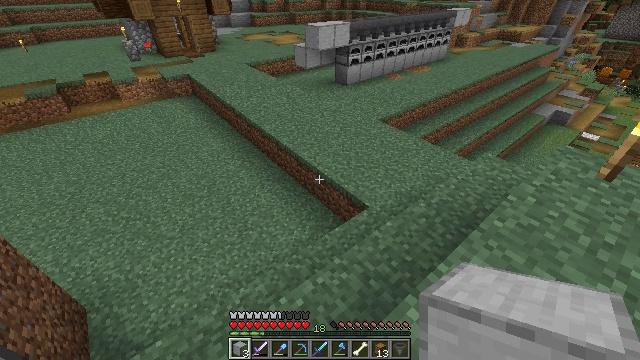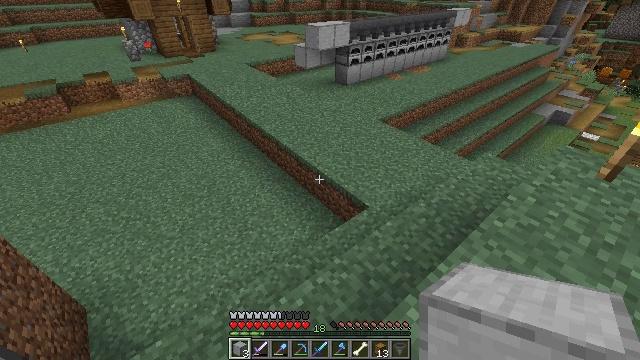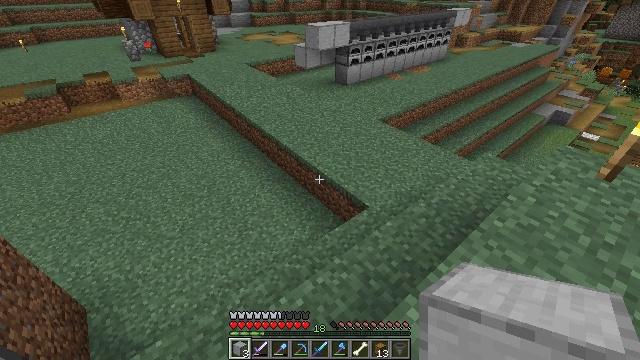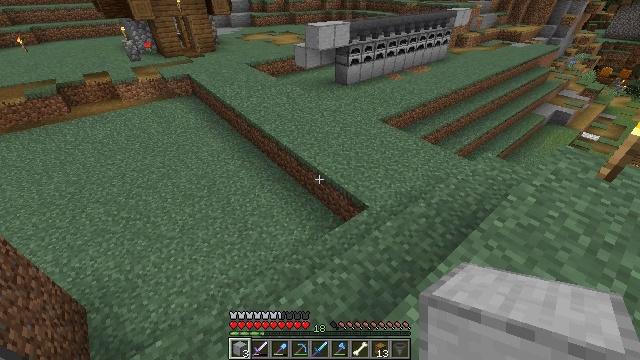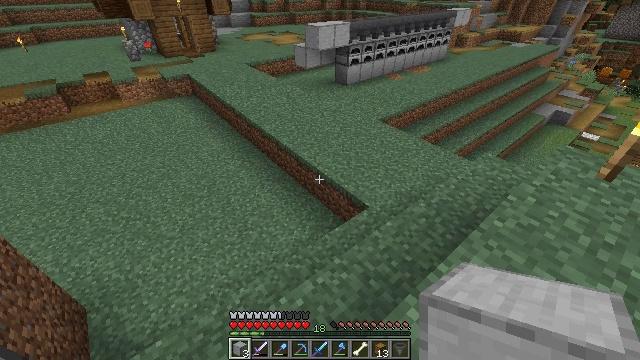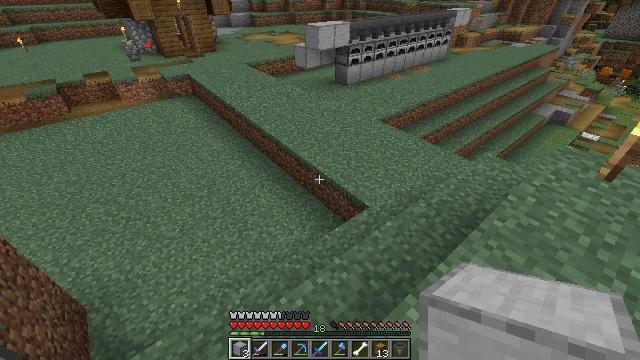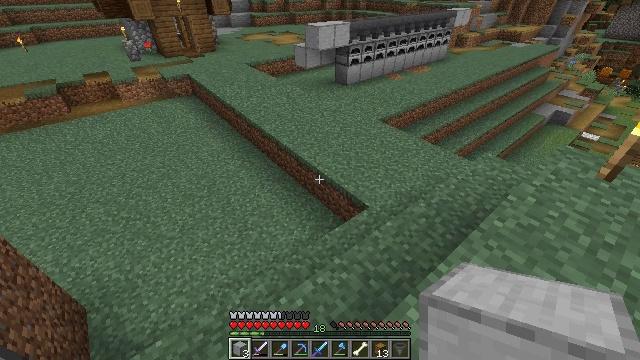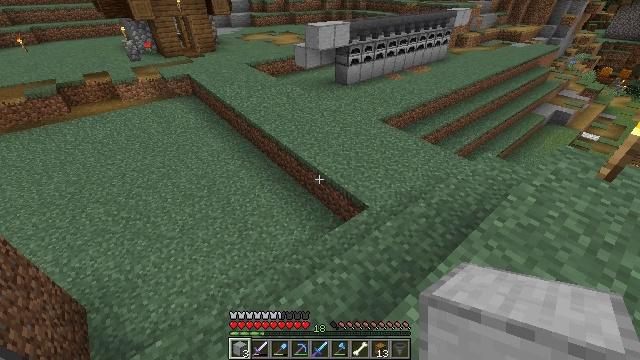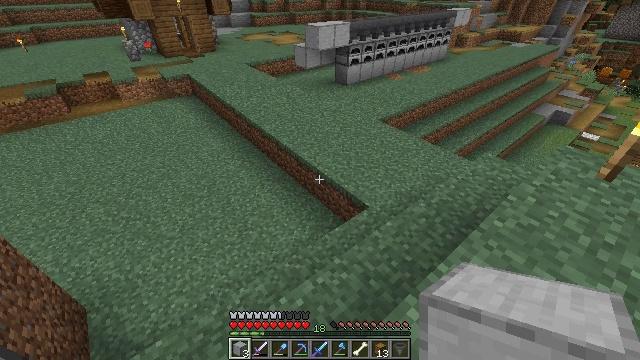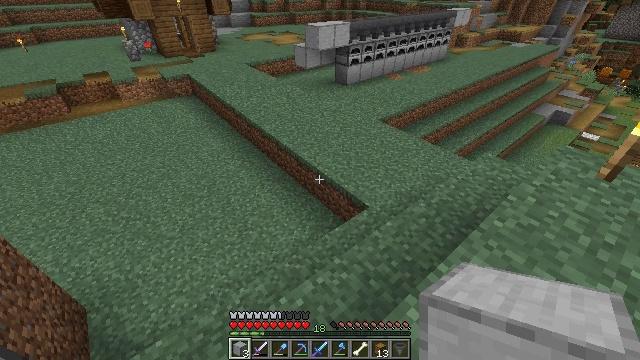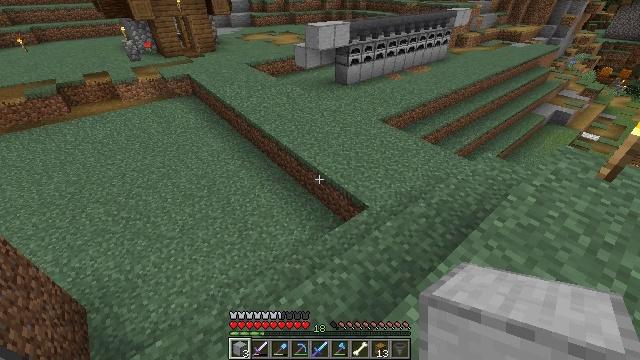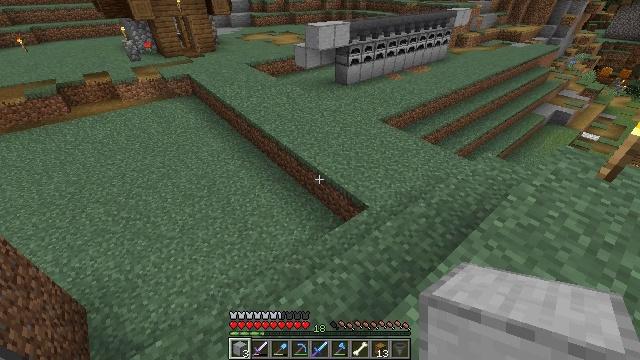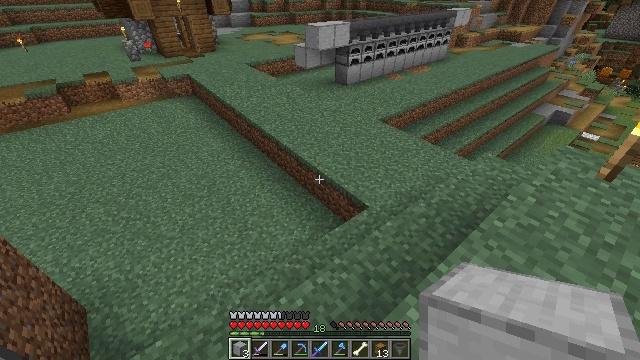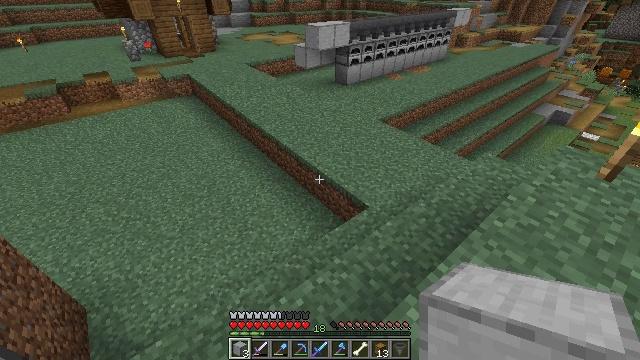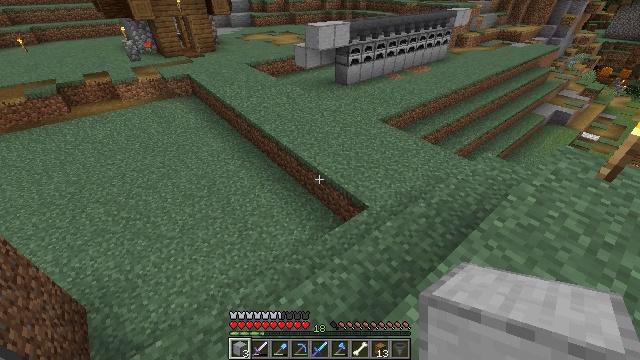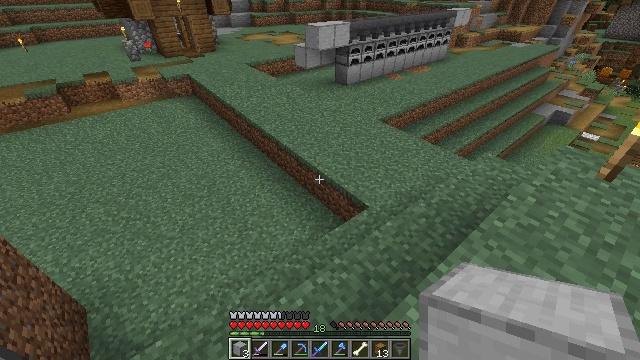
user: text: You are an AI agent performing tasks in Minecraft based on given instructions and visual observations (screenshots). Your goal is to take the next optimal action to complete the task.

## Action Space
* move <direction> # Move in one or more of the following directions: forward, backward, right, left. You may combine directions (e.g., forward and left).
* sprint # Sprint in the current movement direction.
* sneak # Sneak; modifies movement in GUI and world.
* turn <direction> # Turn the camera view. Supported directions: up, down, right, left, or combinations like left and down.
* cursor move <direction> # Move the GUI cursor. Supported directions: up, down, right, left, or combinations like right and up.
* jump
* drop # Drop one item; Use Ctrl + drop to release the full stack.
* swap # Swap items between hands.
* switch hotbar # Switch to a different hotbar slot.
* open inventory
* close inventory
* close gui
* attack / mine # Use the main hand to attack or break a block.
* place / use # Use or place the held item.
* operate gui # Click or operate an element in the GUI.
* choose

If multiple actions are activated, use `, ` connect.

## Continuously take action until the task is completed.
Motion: motion action
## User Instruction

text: Interact with the furnace to make smooth stone.
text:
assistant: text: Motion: no_op
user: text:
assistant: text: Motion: no_op
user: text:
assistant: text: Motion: no_op
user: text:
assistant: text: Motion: no_op
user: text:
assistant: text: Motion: no_op
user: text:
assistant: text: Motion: no_op
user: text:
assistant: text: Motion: no_op
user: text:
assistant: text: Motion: no_op
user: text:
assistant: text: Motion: no_op
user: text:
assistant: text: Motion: no_op
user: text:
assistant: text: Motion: no_op
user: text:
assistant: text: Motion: no_op
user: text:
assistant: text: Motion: no_op
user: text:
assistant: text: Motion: no_op
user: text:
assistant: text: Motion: no_op
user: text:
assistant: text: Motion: no_op
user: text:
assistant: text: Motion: no_op
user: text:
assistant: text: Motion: no_op
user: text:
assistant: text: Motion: no_op
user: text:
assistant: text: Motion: no_op
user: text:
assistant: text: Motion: no_op
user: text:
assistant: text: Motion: no_op
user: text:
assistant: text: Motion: no_op
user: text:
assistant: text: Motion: no_op
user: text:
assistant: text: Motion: no_op
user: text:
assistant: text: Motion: no_op
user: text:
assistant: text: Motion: no_op
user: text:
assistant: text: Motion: no_op
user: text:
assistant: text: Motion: no_op
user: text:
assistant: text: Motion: no_op